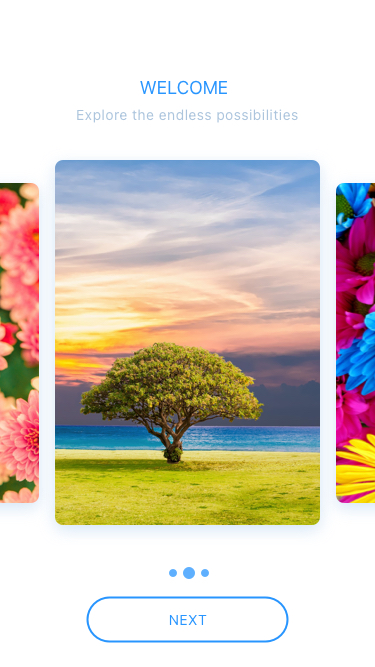
Text in this UI design:
Welcome
Explore the endless possibilities